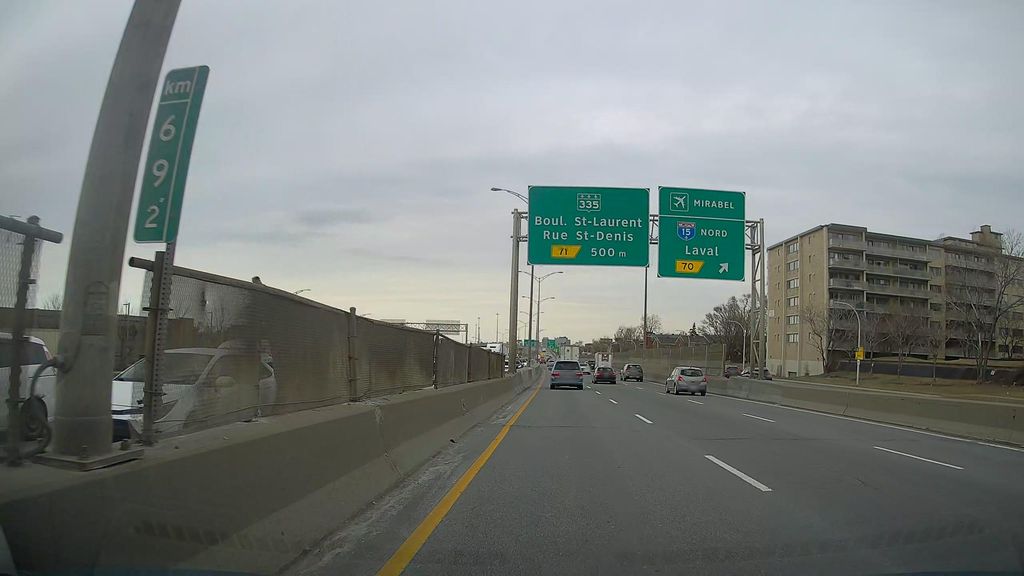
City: montreal